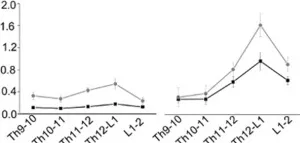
(C) Examples of the SEMP recorded from RF, MH, TA, and SOL with paired pulses stimulation (interstim interval of 50 ms) at Th11-12 level. Black arrow indicate the moment of the stim.
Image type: pathology (immunostaining)